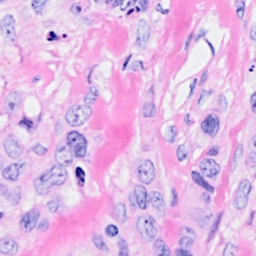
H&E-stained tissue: Breast